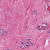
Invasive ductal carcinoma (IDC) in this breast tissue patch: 0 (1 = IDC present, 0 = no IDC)